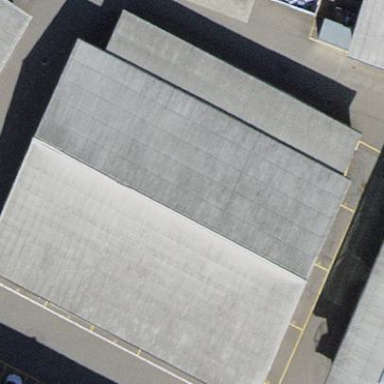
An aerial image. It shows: Industrial building.